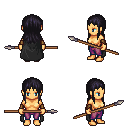
a pixel art fantasy rpg character, female body template, human, tanned skin, black cape, magenta pants, raven unkempt hairstyle, leather bracers, spear, four views (front, back, left, right), 2x2 character sprite sheet, small pixel art, hard edges, no anti-aliasing